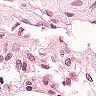
Metastatic tissue present: no